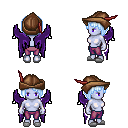
a pixel art fantasy rpg character, female body template, dark elf, purple skin, purple wings, magenta pants, white cyan pageboy hairstyle, leather cap, white slippers, four views (front, back, left, right), 2x2 character sprite sheet, small pixel art, hard edges, no anti-aliasing